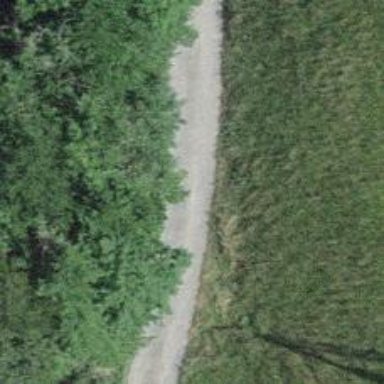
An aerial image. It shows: Dirt track road with grade2 tracktype.